Question: I just come across one question in stackoverflow where user want to give an icon in html, but not using
'''
<img src="smiley.gif" alt="Smiley face" width="42" height="42">
'''
but, using class like
'''
<img class="iconClass">
'''
And css class is
'''
.iconClass{
background:url('smiley.gif')!important;
}
'''
I tried this, but this works for me, but wierd thing is that, the image is getting repeated till the width and height specified. Why this is happening, and how to solve it?

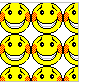
Answer: background repeat is by default set to repeat. You should set:
'''
.iconClass{
background-repeat: no-repeat;
}
'''
or :
'''
.iconClass{
background:url('smiley.gif')!important no-repeat;
}
'''